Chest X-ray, PA view. Patient: 55 years old, sex M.
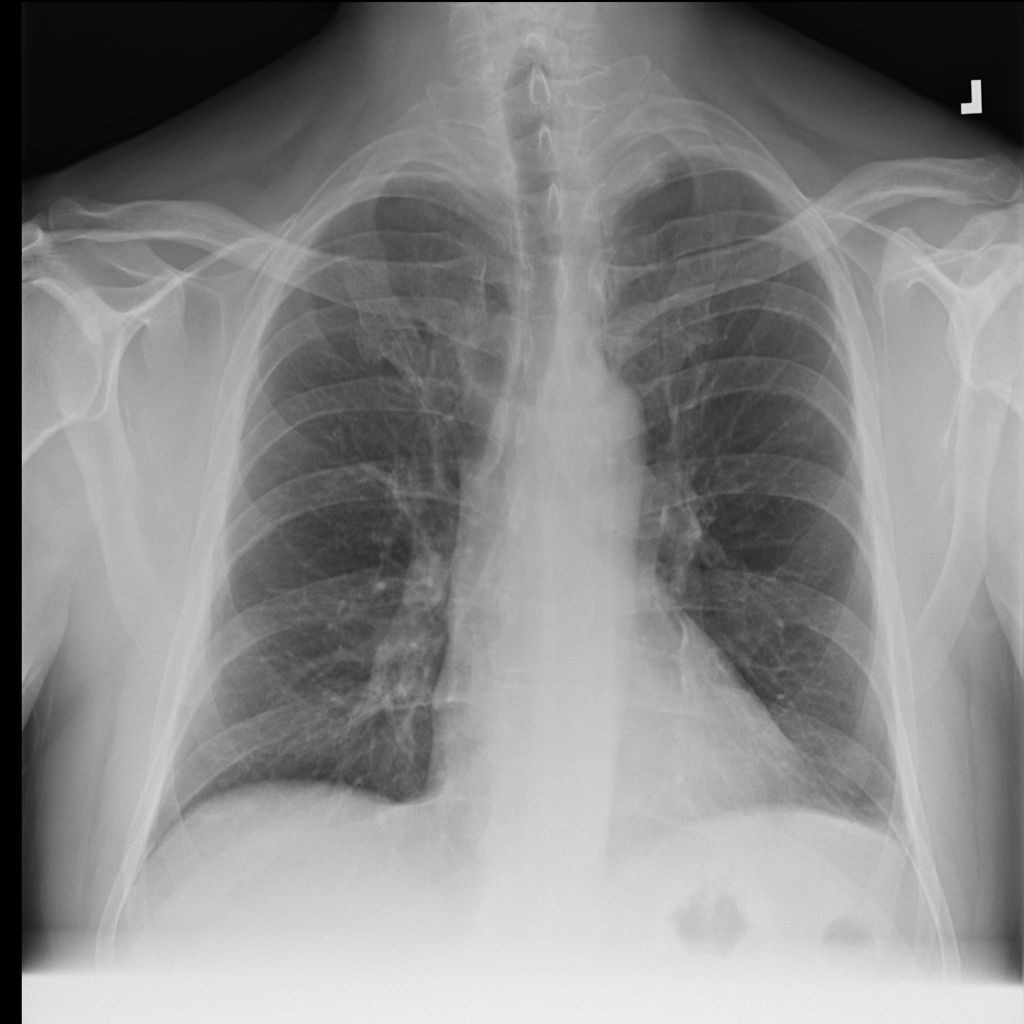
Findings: Atelectasis